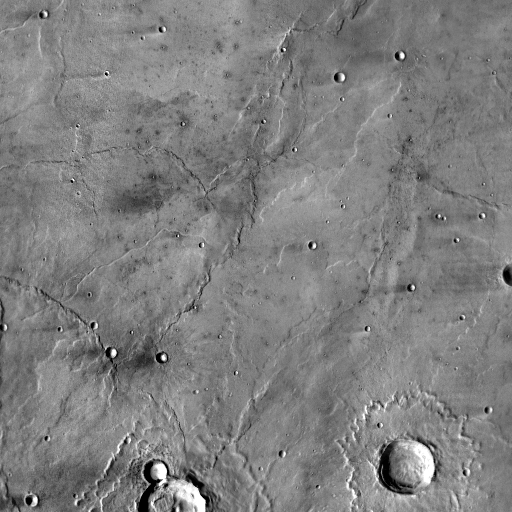
Crater classes present: Background, Other, Layered